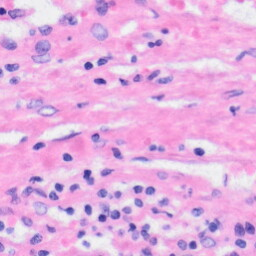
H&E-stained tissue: Liver